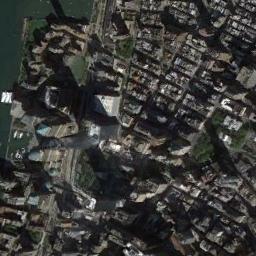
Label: commercial_area